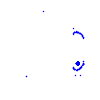
Particle: kaon